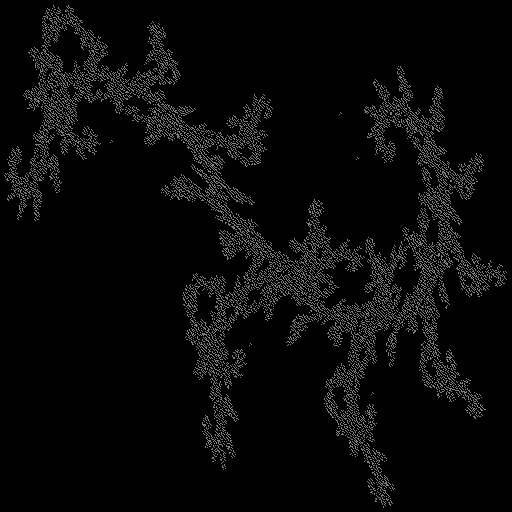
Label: greygoldenrod